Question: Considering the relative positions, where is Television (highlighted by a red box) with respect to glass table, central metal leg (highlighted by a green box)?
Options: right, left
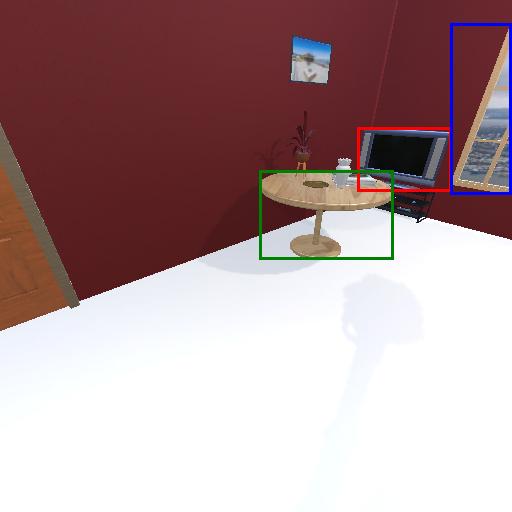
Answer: right